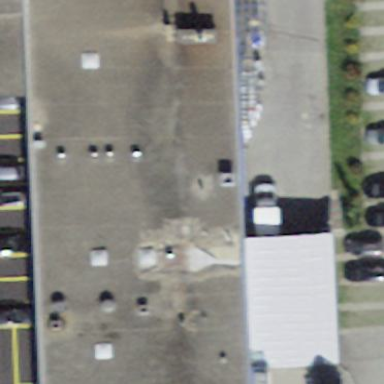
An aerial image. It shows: Industrial building.